Question: So, here I've got a locally stored file named "its_me.pdf" in the assets folder.
I'm trying to reference a download to the PDF using an HTML tag
'''
<a href="../assets/its_me.pdf" download>PDF</a>
'''
It is a real PDF file, if I go double click on the file manually I can see it display and it's real. However, when I go to my application on: <URL>, and click on the link, I get a "Failed - No File" error.

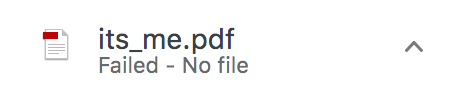
Answer: Relative imports should work by default with Vue. Try putting your PDF file into the folder of your application.
You can then reference the file using string interpolation, like so:
'''
<link rel="icon" href="<%= BASE_URL %>its_me.pdf">
'''
More information is available at
<URL>
If that doesn't work, something might be wrong with your Webpack or build configuration.